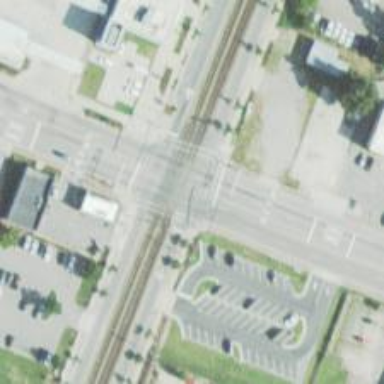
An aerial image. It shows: Crossing for the railway.